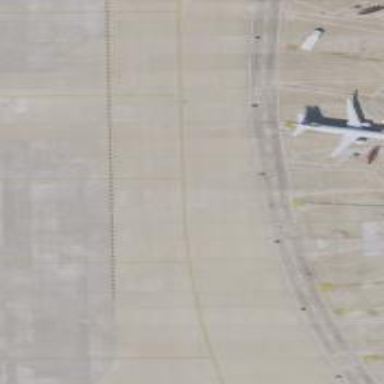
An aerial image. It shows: Image of taxiway at airport.